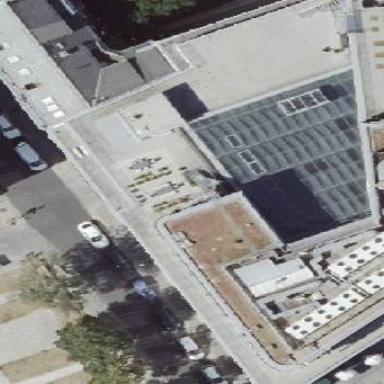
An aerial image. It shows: Building with glass roof.